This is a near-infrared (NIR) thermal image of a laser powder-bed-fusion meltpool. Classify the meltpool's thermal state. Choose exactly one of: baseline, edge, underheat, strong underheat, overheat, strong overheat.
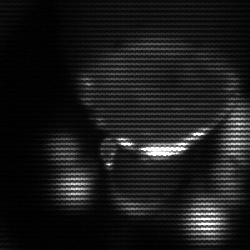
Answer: edge